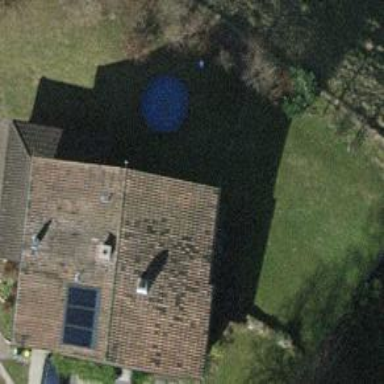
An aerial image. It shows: Building with tiled roof.